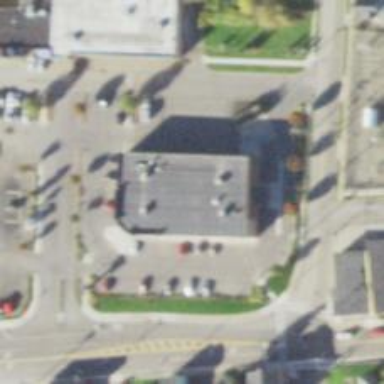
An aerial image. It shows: Pharmacy.